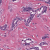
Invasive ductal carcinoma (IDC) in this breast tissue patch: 1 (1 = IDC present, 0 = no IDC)